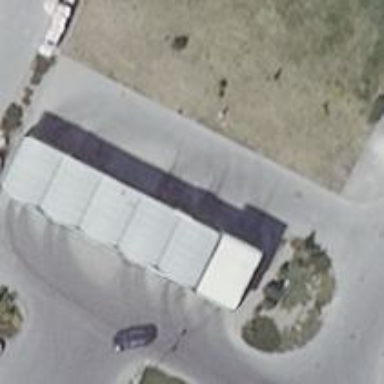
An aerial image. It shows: Car wash facility.